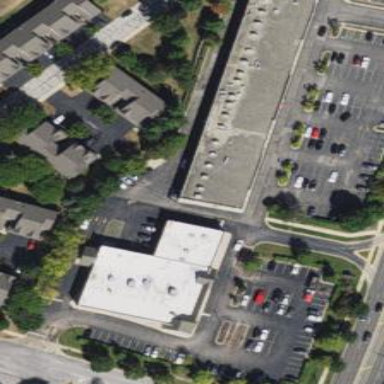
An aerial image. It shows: Retail building.